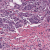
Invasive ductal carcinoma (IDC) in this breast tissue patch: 1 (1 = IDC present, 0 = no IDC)